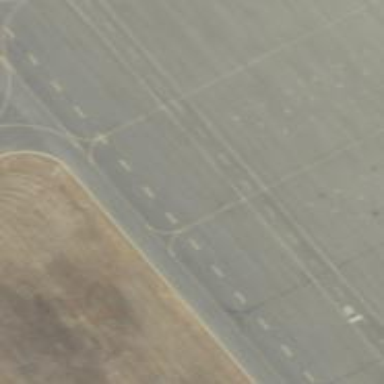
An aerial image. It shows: Image of taxiway at airport.